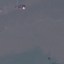
Land use / land cover: SeaLake